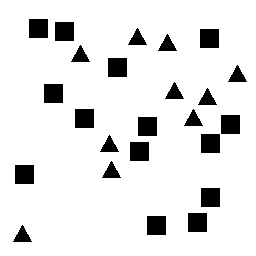
Squares: 14
Triangles: 10
Stars: 0
Total shapes: 24